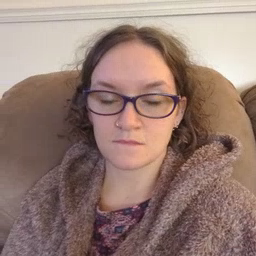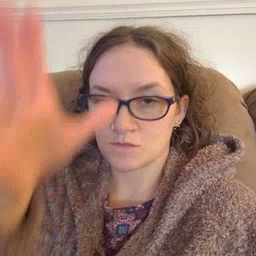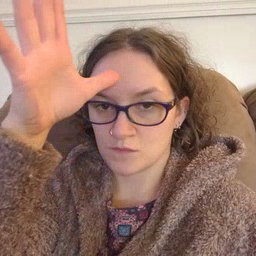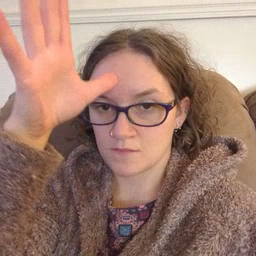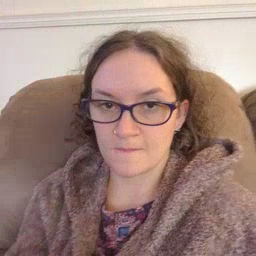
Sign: dad